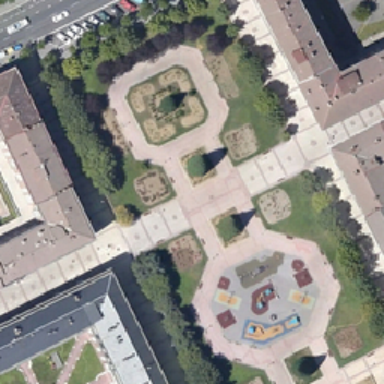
The rectangular square has a square field and a hexagon field .